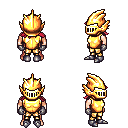
a pixel art fantasy rpg character, male body template, human, light skin, gold chest armor, gold greaves, ruby red loose hair, gold helm, metal gloves, metal boots, four views (front, back, left, right), 2x2 character sprite sheet, small pixel art, hard edges, no anti-aliasing